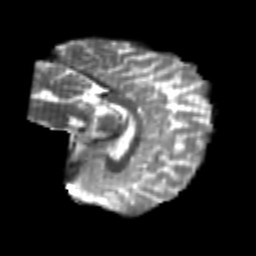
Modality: T2w
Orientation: sagittal
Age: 24
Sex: female
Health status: healthy
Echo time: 0.074 s